Field crop: maize
Growth stage: 2
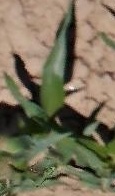
Species: maize